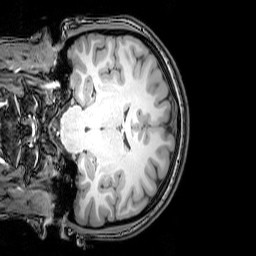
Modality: T1w
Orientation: coronal
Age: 22
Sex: female
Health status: healthy
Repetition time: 0.081 s
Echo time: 0.037 s